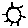
Label: sun